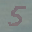
Label: 5